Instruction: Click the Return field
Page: home
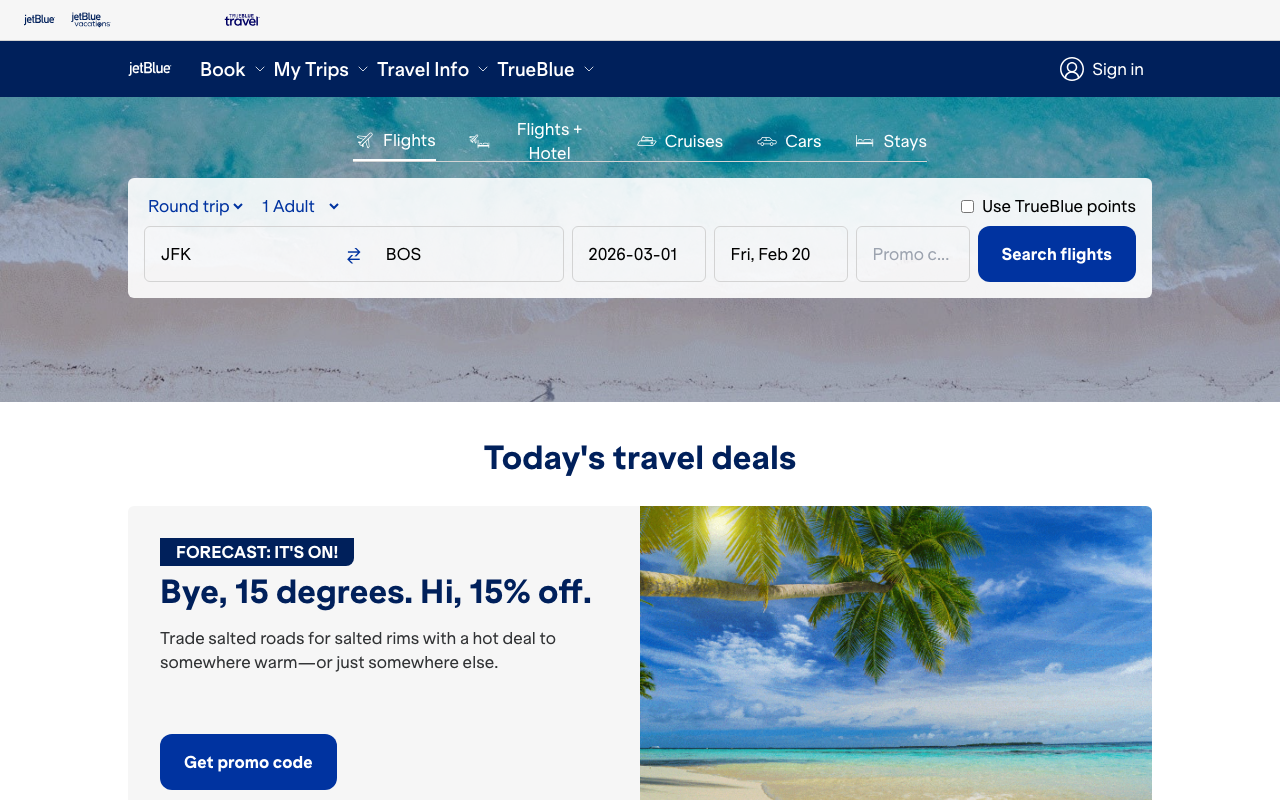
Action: click